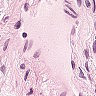
Metastatic tissue present: no